Question: I want to know about the android media player. I have designed a media player such that it will take the url and play the song when i select the play button when i tested in my tablet it is not working if i select the button it will not play or give the error neither crashing is happening.
i have a question in mind that whether the authentication is needed like example while researching i saw the android.drm etc because i am linking the url to the server
can anyone help me in this
i have posted the code which i have used even the logcat details as well. logcat will tell about GPU so i tested in my tablet as well still i cant listen to the mp3 file
'''
public class MainActivity extends Activity
{
static final String AUDIO_PATH = "url";
private MediaPlayer mediaPlayer;
@Override
public void onCreate(Bundle savedInstanceState) {
super.onCreate(savedInstanceState);
setContentView(R.layout.main);
}
public void doClick(View view) {
switch(view.getId()) {
case R.id.play:
try {
playAudio(AUDIO_PATH);
} catch (Exception e) {
e.printStackTrace();
}
break;
case R.id.stop:
if(mediaPlayer != null) {
mediaPlayer.stop();
}
break;
}
}
private void playAudio(String url) throws Exception
{
killMediaPlayer();
mediaPlayer = new MediaPlayer();
mediaPlayer.setDataSource(url);
mediaPlayer.prepare();
mediaPlayer.start();
}
@Override
protected void onDestroy() {
super.onDestroy();
killMediaPlayer();
}
private void killMediaPlayer() {
if(mediaPlayer!=null) {
try {
mediaPlayer.release();
}
catch(Exception e) {
e.printStackTrace();
}
}
}}
'''
main.xml file is as shown below
'''
<EditText
android:id="@+id/EditTextSongURL"
android:layout_width="match_parent"
android:layout_height="wrap_content"
android:layout_weight="0.54"
android:ems="10"
android:inputType="textMultiLine" >
<requestFocus />
</EditText>
<ImageButton
android:id="@+id/ButtonTestPlayPause1"
android:layout_width="wrap_content"
android:layout_height="wrap_content"
android:src="@drawable/play" />
<SeekBar
android:id="@+id/SeekBarTestPlay"
android:layout_width="match_parent"
android:layout_height="wrap_content" />
'''
in logcat there are no errors as such excluding Gpu

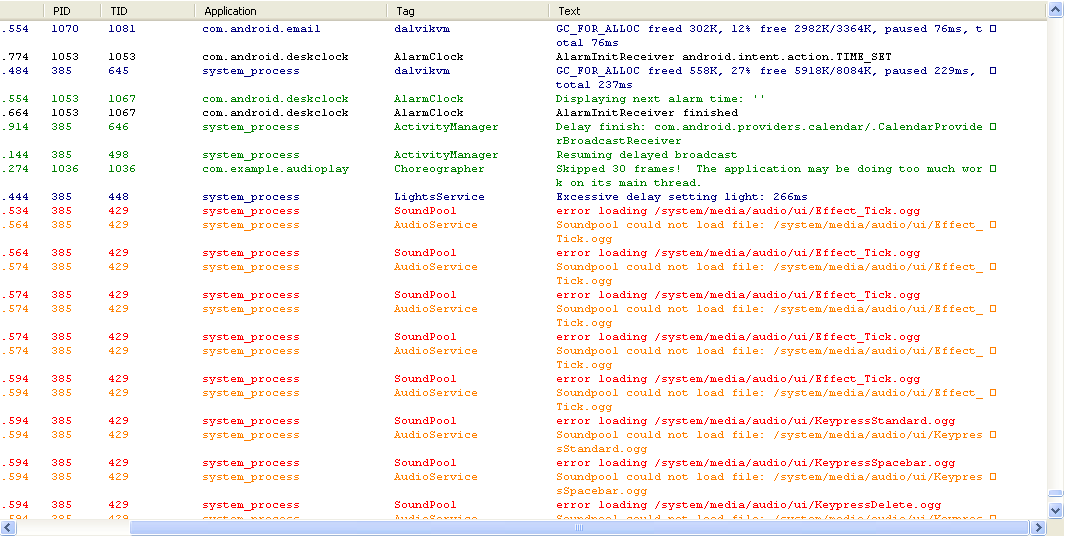
Answer: '''
MediaPlayer mediaPlayer = new MediaPlayer();
mp.setDataSource(context, Uri.parse("http://www.domian.com/ola.mp3"));
mp.setAudioStreamType(AudioManager.STREAM_MUSIC);
mp.prepare();
mp.setOnPreparedListener(new OnPreparedListener() {
@Override
public void onPrepared(MediaPlayer mp) {
mp.start();
}
});
mediaPlayer.setOnErrorListener(new OnErrorListener() {
@Override
public boolean onError(MediaPlayer mp, int what, int extra) {
// Display error
return false;
}
});
'''